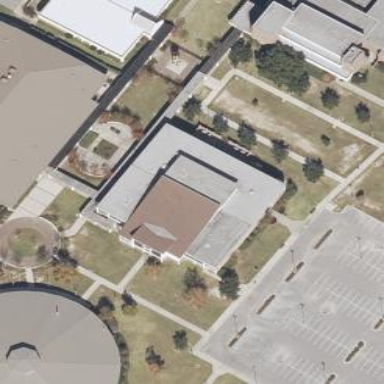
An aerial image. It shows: College building.